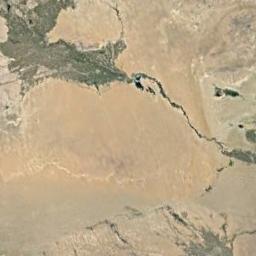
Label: desert